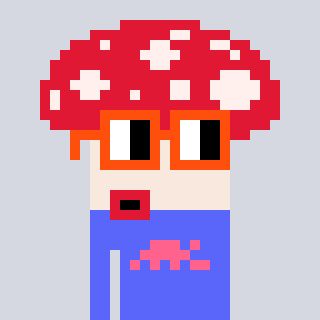
a pixel art character with square orange glasses, a mushroom-shaped head and a purple-colored body on a cool background